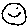
Label: smiley face